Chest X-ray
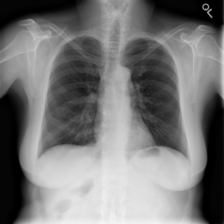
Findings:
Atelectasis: negative
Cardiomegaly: negative
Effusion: negative
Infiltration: negative
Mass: negative
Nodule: negative
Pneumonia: negative
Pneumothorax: negative
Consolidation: negative
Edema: negative
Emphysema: negative
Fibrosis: negative
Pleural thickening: negative
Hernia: negative